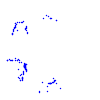
Particle: proton